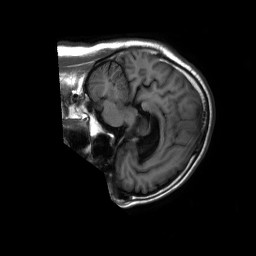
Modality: T1w
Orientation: sagittal
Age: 65
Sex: male
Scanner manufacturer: philips
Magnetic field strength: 3 T
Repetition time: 2 s
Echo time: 0.02 s